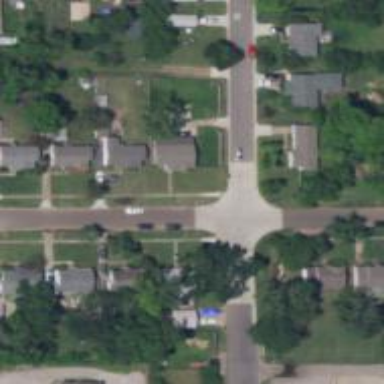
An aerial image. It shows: Residential road with sidewalk on the left.